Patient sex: F
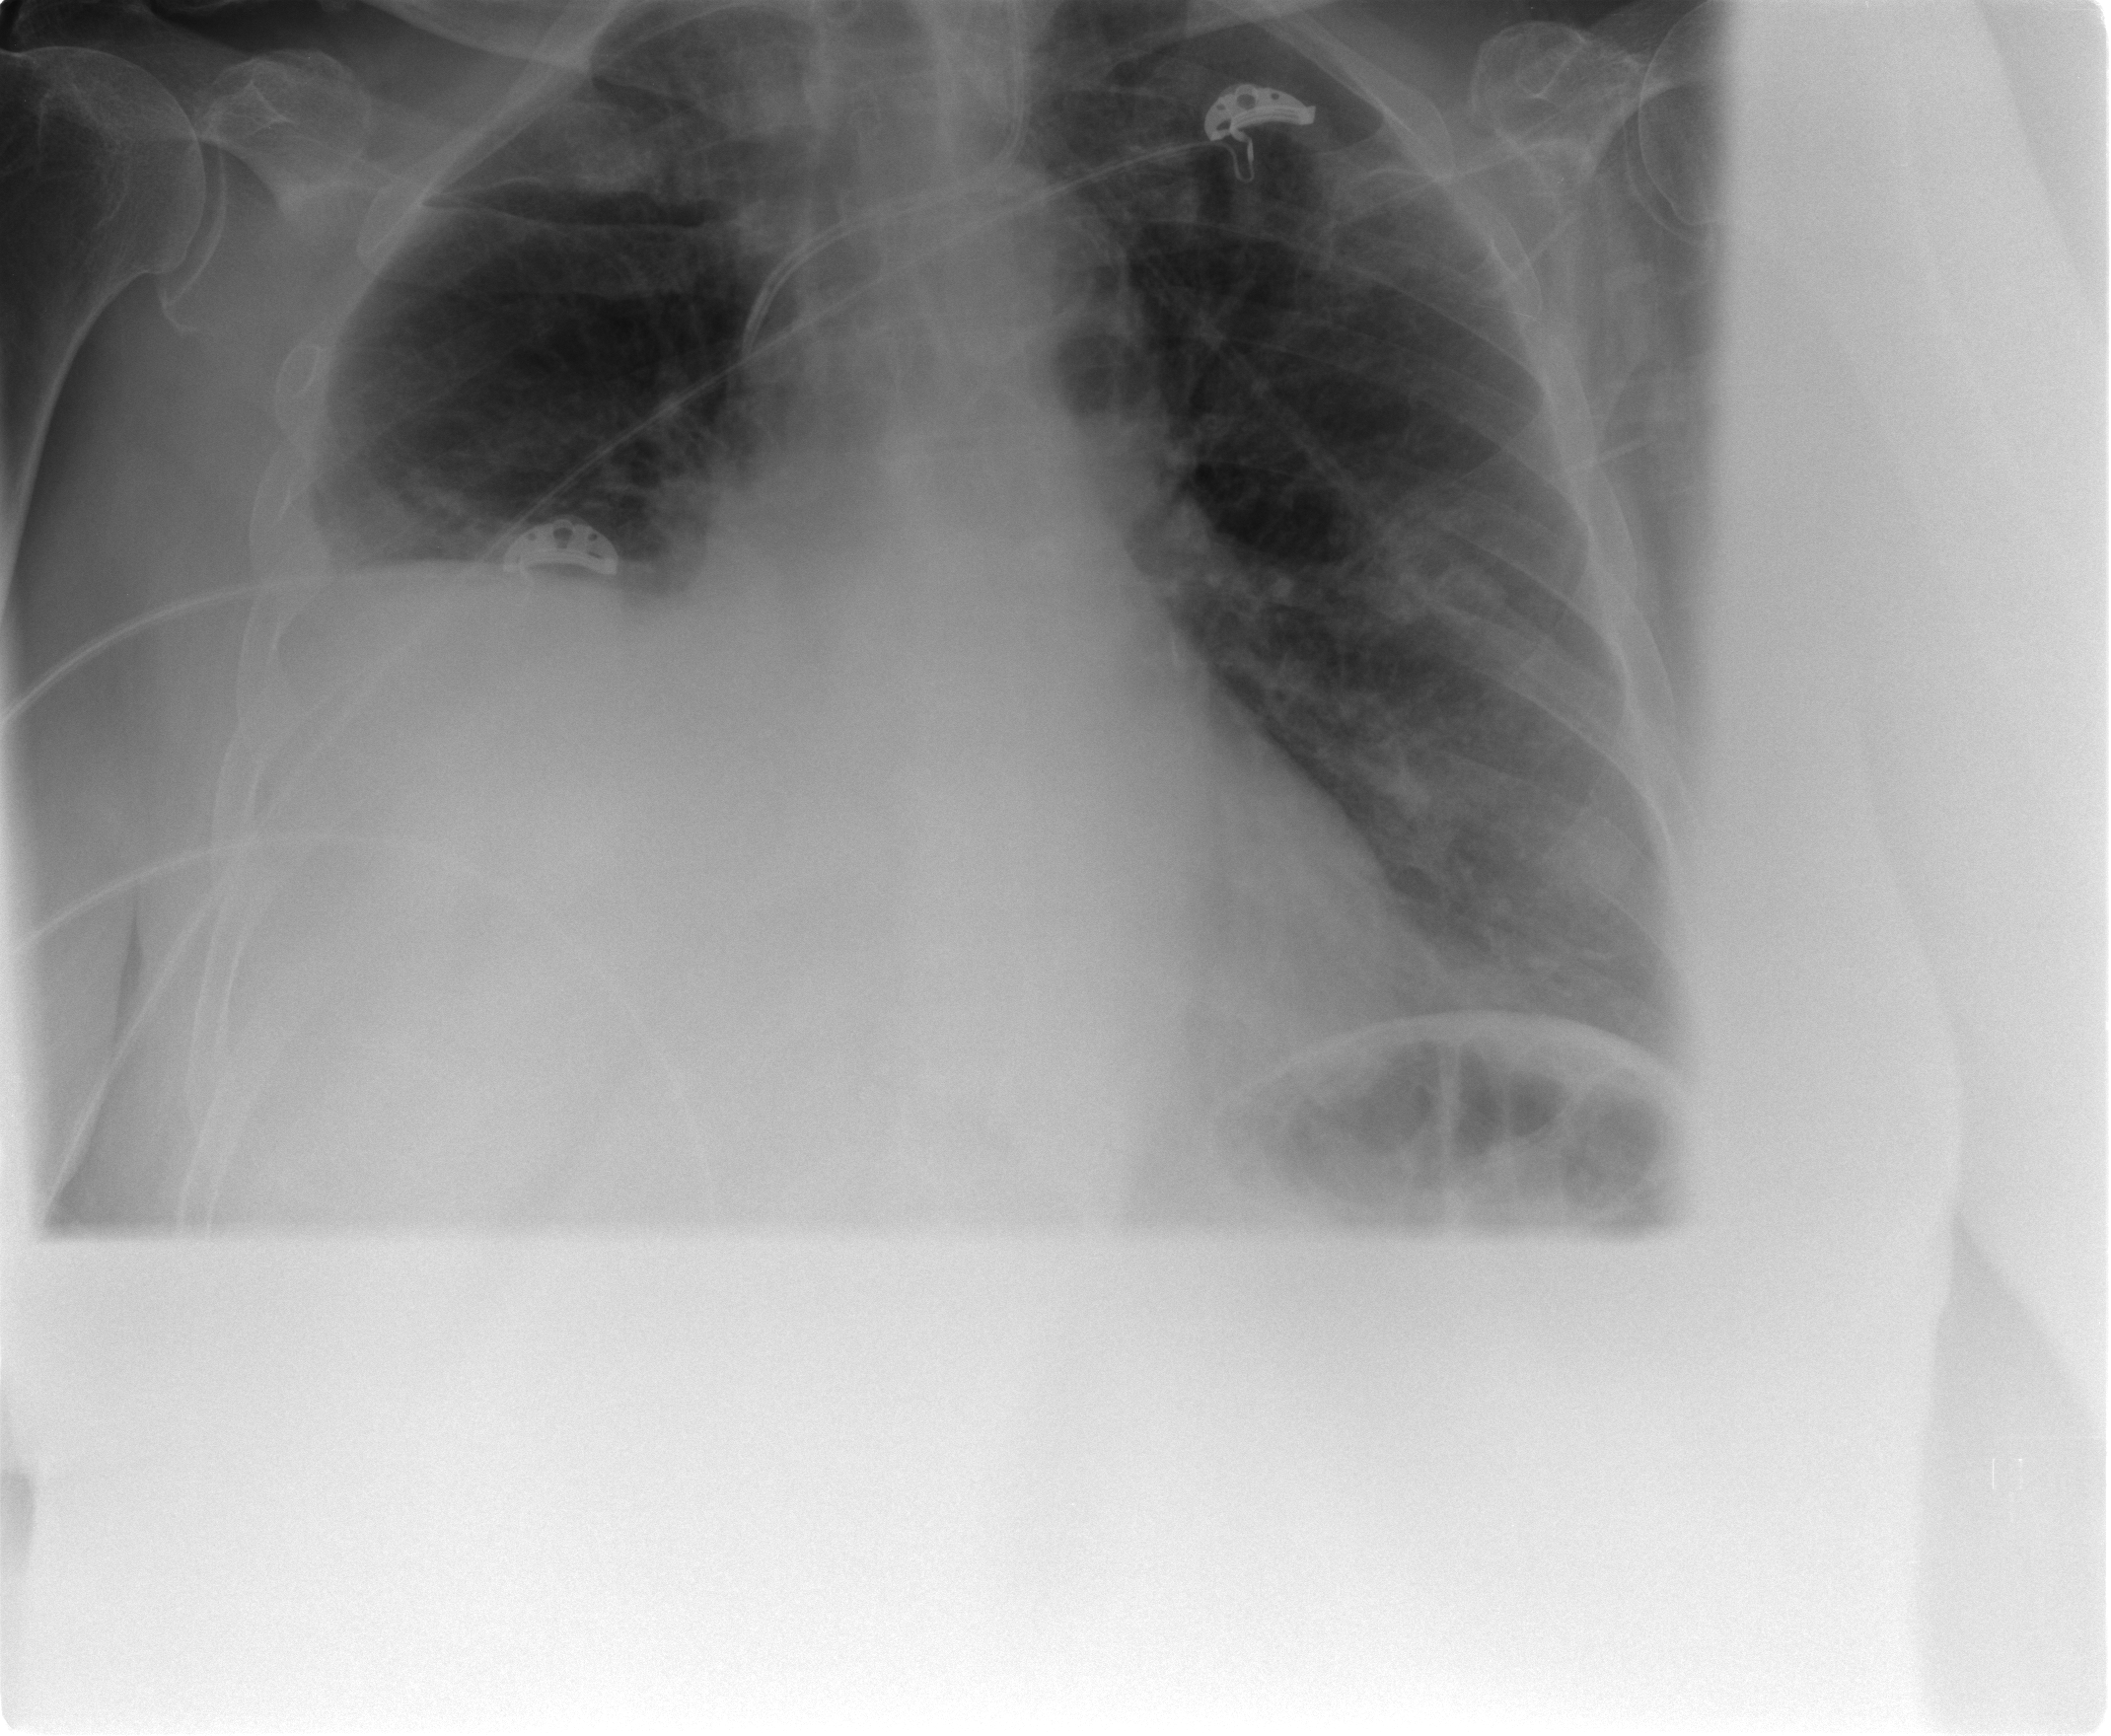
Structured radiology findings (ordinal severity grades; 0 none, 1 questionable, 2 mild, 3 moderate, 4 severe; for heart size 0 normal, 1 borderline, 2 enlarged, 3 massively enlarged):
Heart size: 0
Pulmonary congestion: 2
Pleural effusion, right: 3
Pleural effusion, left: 0
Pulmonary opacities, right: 0
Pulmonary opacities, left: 0
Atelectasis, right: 3
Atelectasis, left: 0